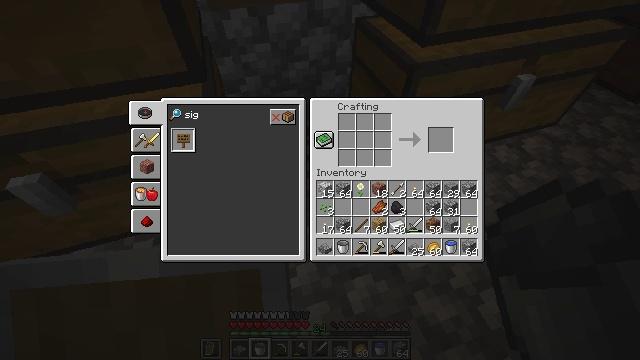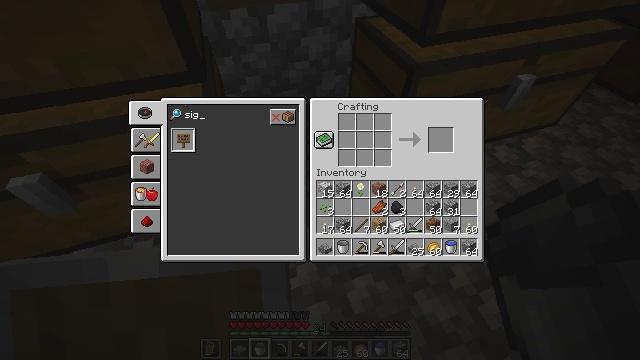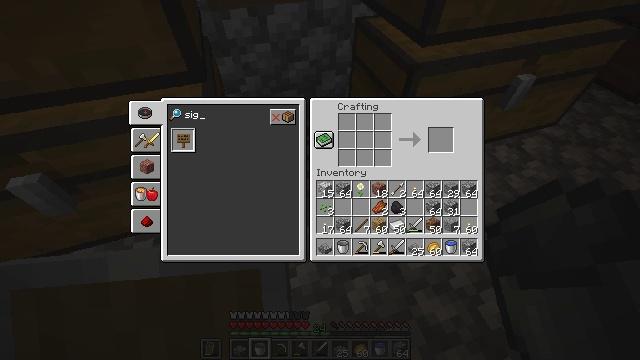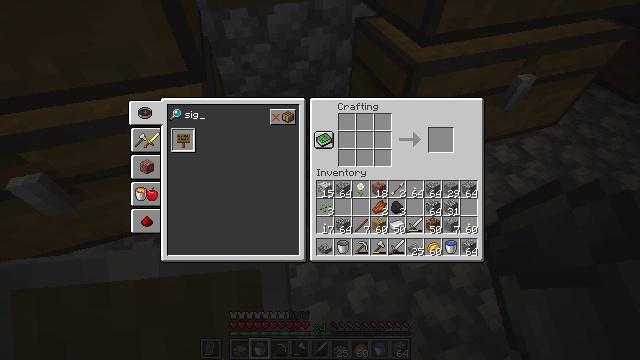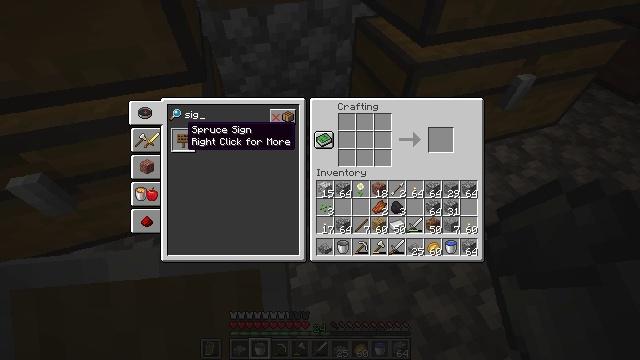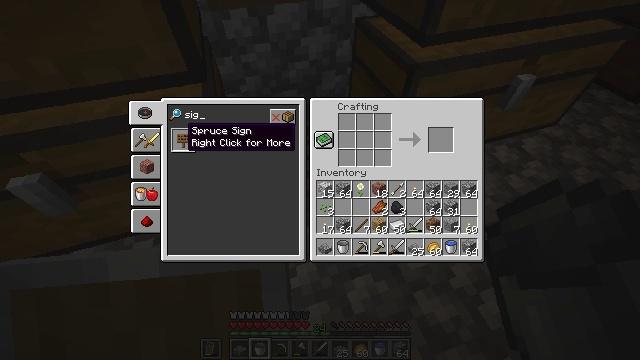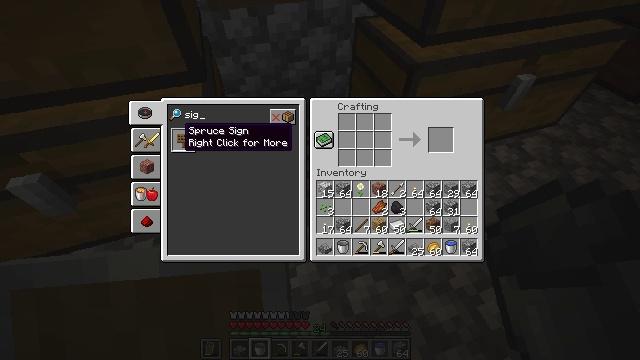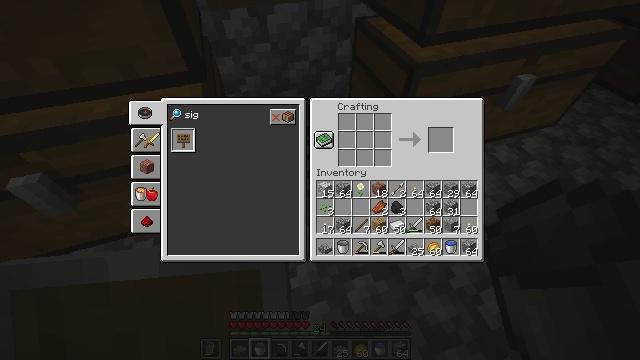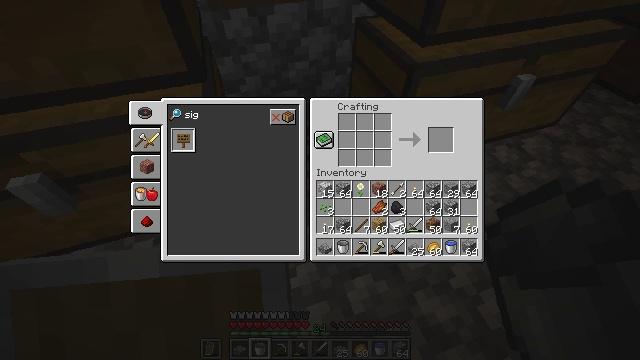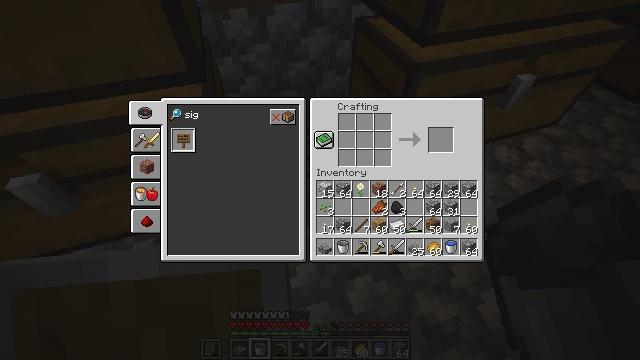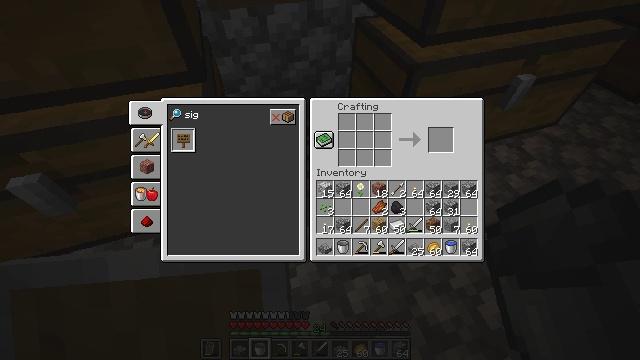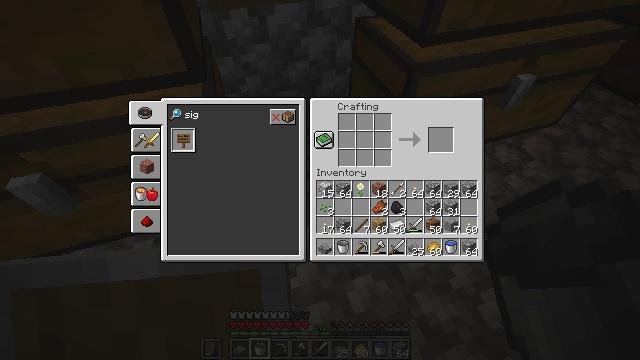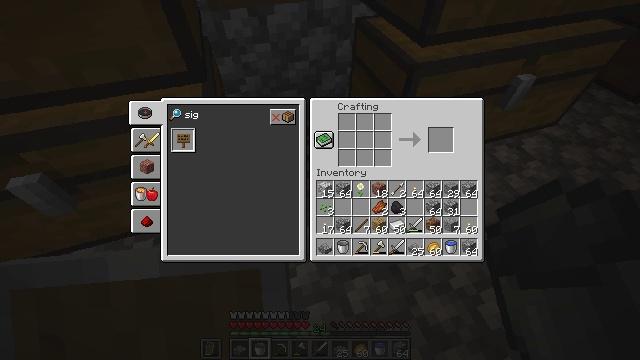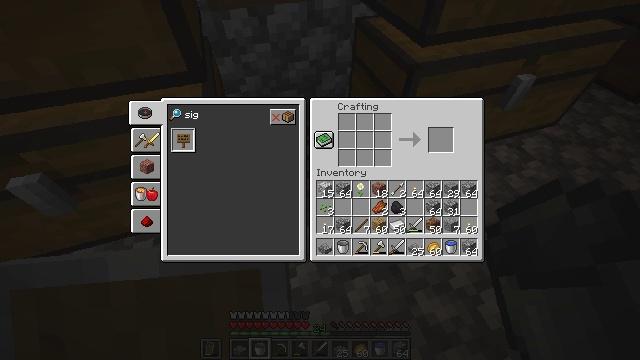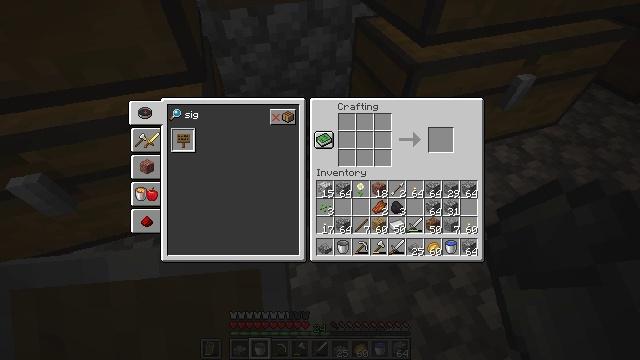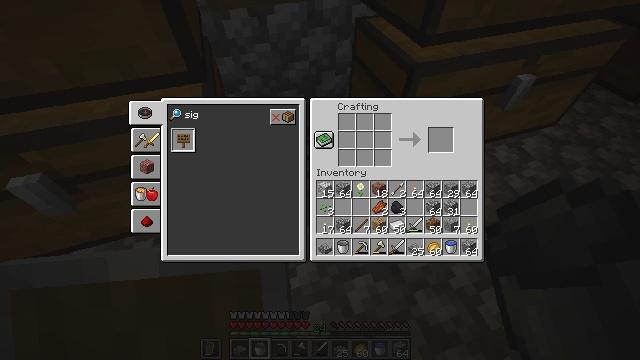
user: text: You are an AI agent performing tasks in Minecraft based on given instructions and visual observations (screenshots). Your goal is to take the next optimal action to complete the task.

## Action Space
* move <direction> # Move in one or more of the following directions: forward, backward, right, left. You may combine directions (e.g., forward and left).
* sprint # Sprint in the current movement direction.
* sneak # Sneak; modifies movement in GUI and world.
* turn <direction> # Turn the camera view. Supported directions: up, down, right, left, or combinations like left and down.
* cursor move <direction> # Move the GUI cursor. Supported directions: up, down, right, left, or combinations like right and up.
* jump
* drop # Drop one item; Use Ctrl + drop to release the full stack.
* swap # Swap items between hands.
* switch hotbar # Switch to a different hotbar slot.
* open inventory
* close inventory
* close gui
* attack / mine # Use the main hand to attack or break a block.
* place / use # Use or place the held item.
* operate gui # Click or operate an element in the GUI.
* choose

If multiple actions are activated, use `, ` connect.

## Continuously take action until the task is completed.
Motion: motion action
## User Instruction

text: Open the crafting interface to craft an oak sign.
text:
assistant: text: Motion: no_op
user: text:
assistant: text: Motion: no_op
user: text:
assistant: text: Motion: no_op
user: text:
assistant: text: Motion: turn right
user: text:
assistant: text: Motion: no_op
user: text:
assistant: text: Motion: no_op
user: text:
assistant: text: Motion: turn left and up
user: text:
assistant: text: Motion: no_op
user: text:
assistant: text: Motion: no_op
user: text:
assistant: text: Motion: no_op
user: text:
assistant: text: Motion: attack / mine
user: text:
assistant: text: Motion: attack / mine
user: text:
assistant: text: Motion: attack / mine
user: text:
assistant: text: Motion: no_op
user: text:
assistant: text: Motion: no_op
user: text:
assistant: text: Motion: no_op
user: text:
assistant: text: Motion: no_op
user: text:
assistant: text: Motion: no_op
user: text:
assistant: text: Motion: no_op
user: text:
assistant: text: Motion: no_op
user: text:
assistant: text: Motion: no_op
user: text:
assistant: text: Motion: no_op
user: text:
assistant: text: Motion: no_op
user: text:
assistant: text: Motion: no_op
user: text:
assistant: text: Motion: no_op
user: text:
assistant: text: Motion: no_op
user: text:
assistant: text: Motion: no_op
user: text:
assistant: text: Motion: no_op
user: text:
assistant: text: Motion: sneak
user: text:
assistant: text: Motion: sneak